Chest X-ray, PA view. Patient: 41 years old, sex F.
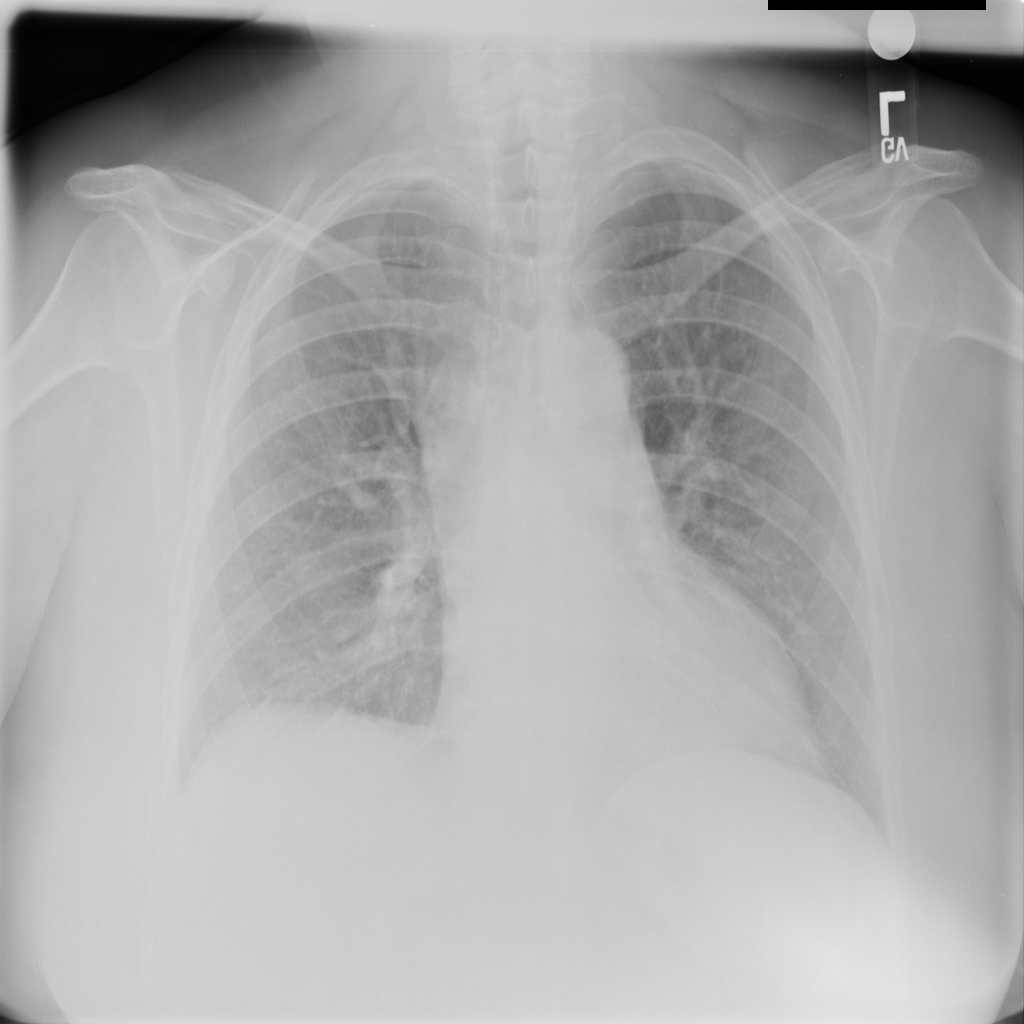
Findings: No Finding